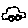
Label: car